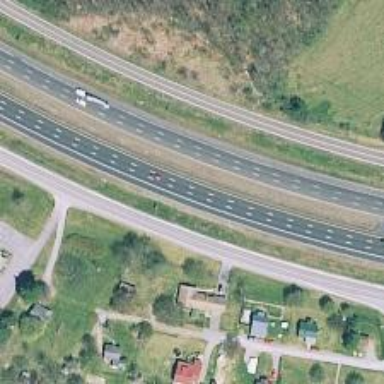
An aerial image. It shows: Motorway.